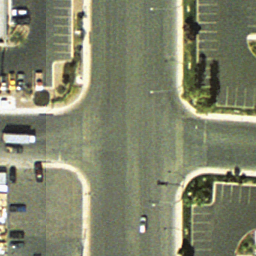
Label: intersection